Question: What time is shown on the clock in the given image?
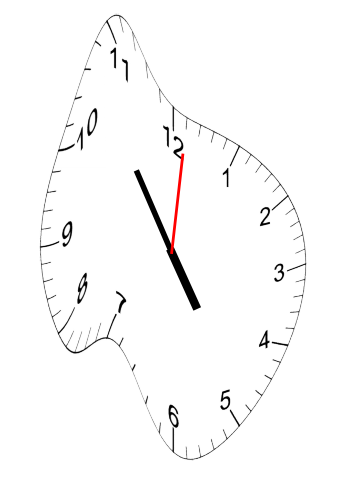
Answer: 04:54:01